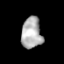
Tissue: prostate
Cell type: T cells
Senescence score: 0.2966
Nuclear area (px): 617
Mean DAPI intensity: 176.574